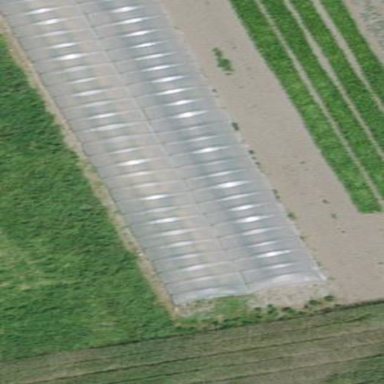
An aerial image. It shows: Area dedicated to greenhouse horticulture.